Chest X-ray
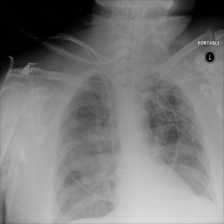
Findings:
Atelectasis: negative
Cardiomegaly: negative
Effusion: negative
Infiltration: positive
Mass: negative
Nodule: negative
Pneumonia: negative
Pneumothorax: negative
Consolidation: negative
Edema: negative
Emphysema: negative
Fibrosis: negative
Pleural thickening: negative
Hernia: negative